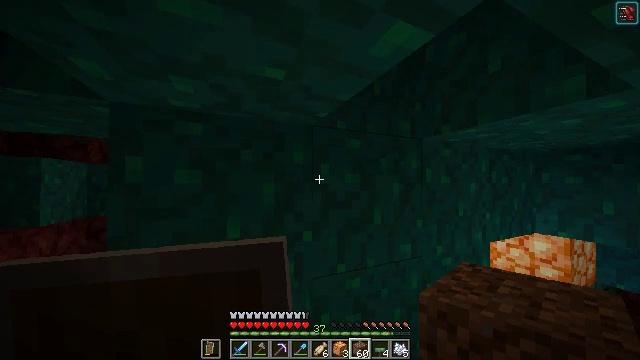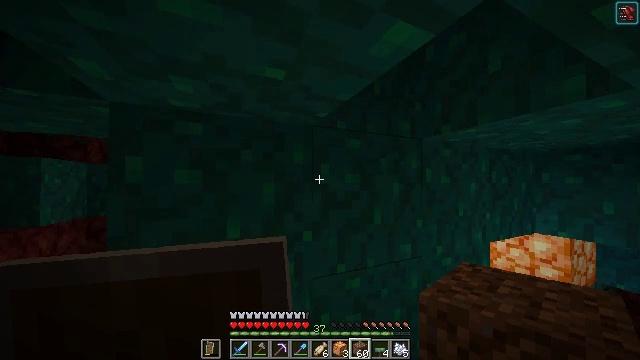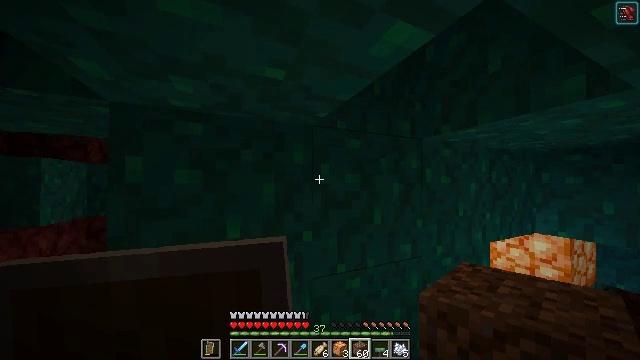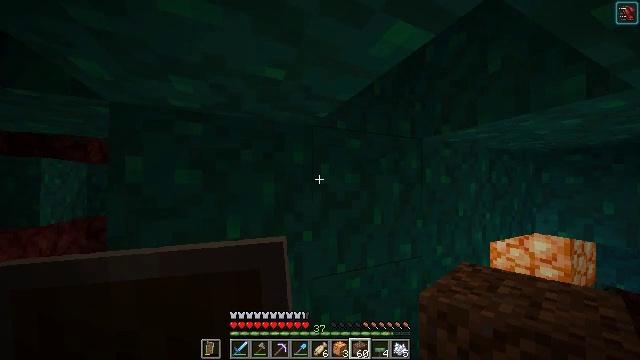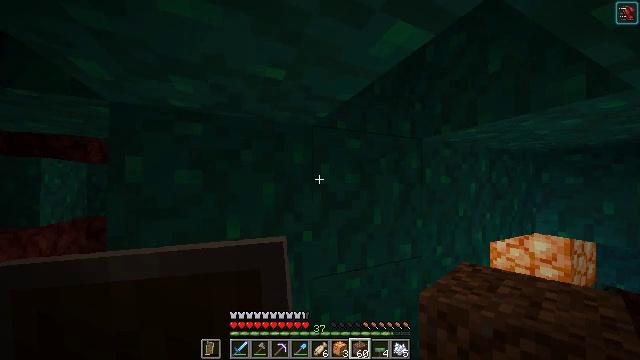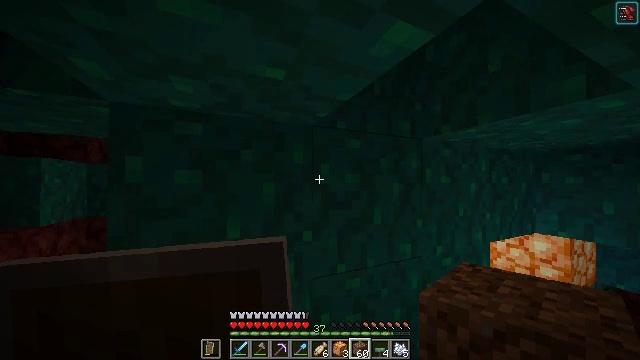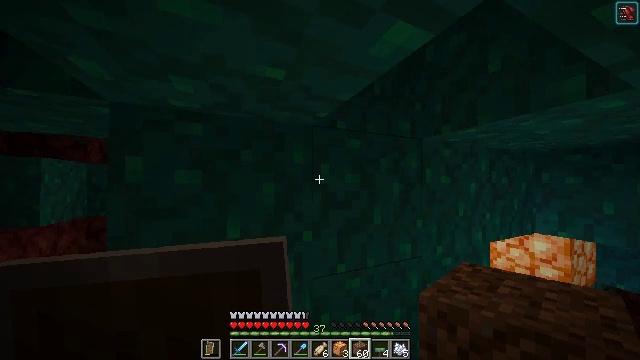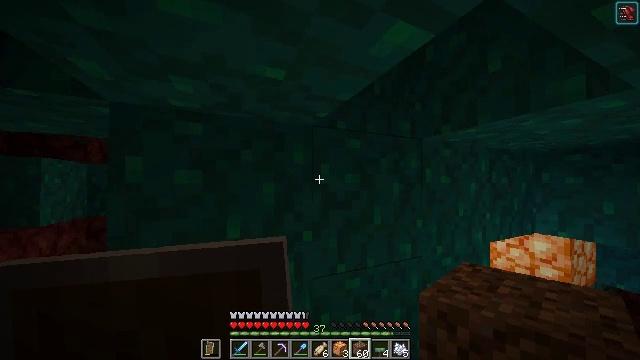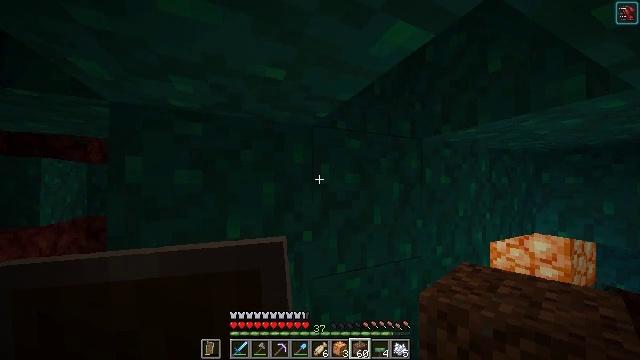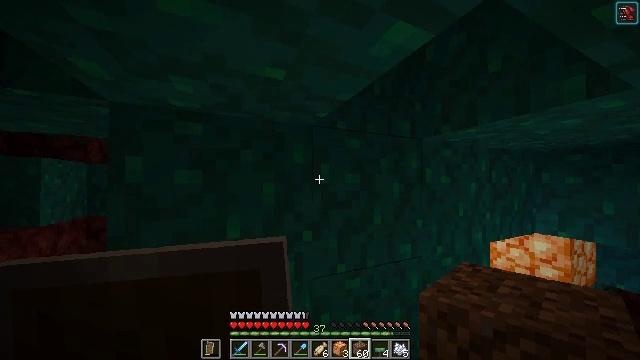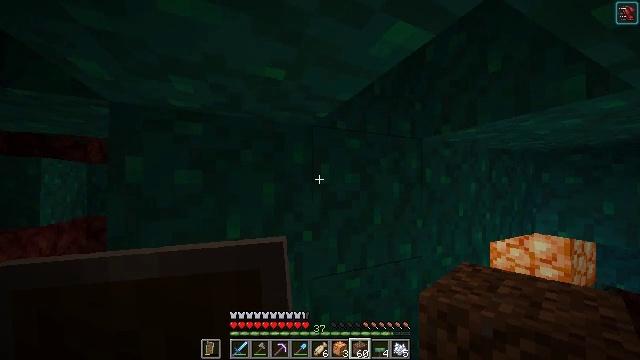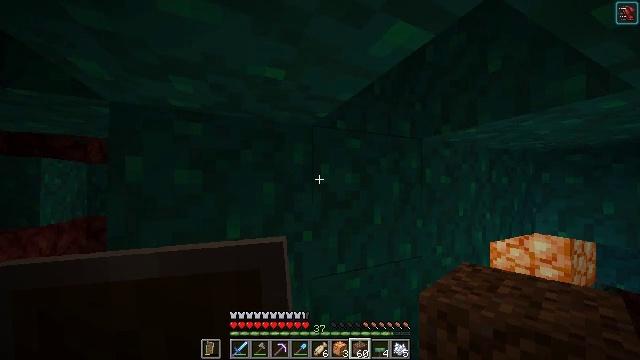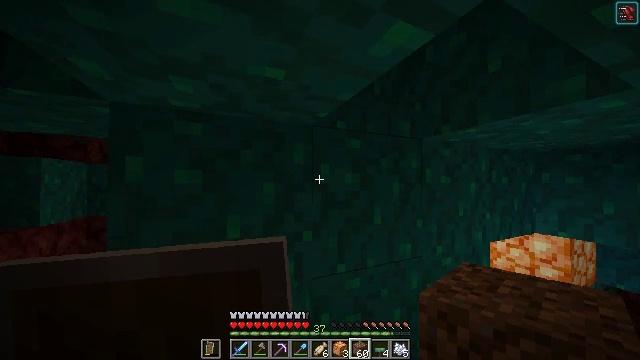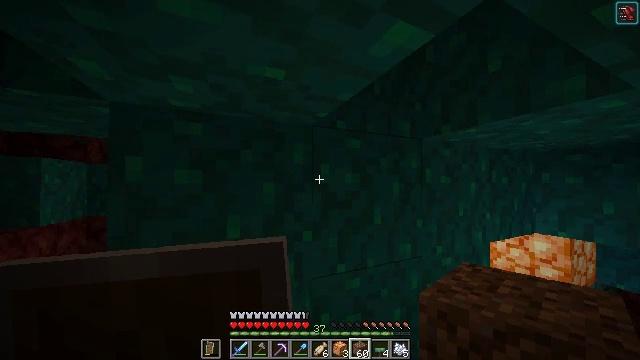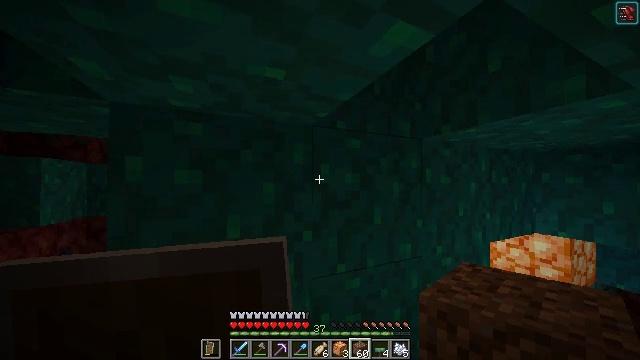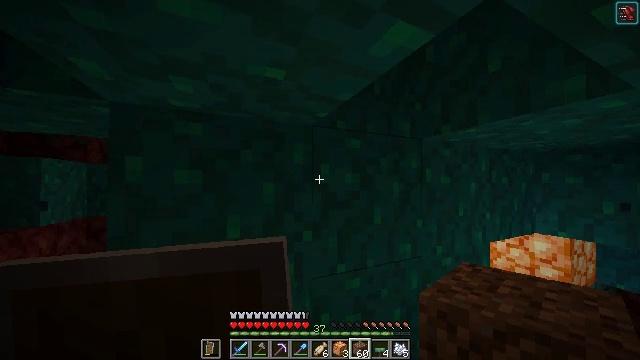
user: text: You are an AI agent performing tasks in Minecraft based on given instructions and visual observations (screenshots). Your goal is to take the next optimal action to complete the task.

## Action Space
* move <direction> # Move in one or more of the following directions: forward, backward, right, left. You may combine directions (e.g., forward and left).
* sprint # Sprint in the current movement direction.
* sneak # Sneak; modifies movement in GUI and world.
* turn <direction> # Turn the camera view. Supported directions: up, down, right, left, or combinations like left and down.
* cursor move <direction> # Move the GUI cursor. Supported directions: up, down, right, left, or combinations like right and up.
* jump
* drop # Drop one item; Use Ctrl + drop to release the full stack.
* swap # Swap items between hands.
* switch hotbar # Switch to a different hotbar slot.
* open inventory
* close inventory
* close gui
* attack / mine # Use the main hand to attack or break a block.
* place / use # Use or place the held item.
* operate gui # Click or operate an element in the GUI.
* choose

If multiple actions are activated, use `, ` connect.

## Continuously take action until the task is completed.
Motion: motion action
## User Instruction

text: Attack the warped wart block to obtain it.
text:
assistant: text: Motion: no_op
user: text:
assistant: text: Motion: no_op
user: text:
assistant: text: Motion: no_op
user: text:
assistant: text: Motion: no_op
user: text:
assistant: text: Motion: no_op
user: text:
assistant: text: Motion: no_op
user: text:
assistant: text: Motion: no_op
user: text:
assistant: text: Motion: no_op
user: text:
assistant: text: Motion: no_op
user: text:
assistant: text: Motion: no_op
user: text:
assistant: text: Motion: no_op
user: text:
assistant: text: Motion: no_op
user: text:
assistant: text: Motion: no_op
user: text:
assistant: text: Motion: no_op
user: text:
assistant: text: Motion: no_op
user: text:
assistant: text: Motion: no_op
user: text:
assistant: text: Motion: no_op
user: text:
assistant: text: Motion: no_op
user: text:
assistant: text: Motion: no_op
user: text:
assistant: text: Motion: no_op
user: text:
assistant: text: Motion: no_op
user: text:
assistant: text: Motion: no_op
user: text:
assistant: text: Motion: no_op
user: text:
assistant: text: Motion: no_op
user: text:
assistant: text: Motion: no_op
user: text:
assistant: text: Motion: no_op
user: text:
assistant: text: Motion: no_op
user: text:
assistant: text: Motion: no_op
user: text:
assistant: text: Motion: no_op
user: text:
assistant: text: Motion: no_op